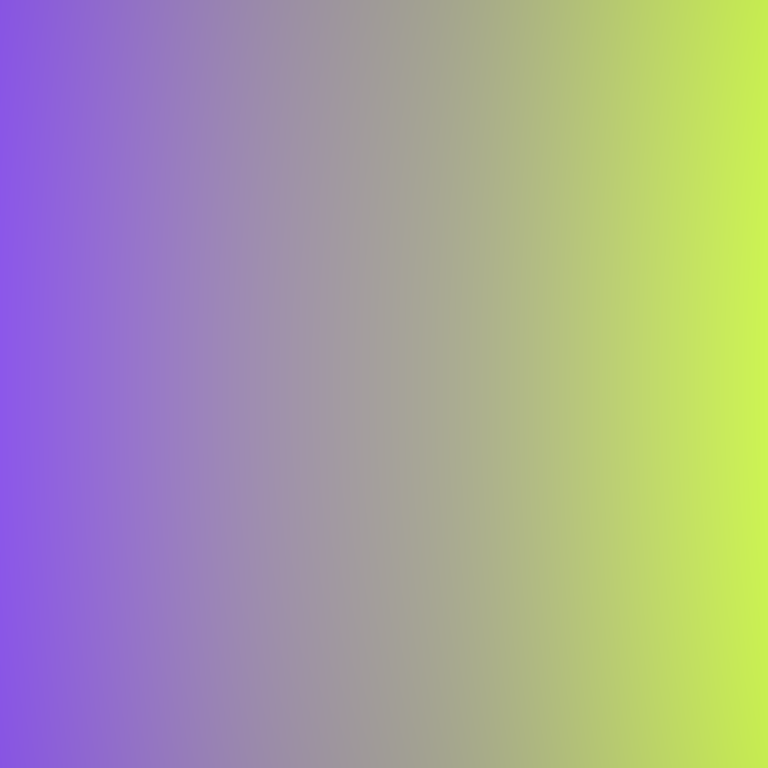
Abstract light effect, smooth gradient from violet to yellow, calm atmosphere, soft blend, no room, no furniture, no objects.